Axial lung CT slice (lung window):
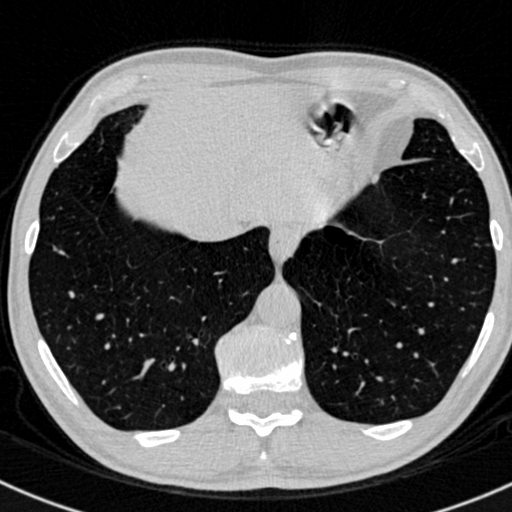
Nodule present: yes
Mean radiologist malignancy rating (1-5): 2